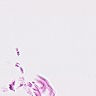
Metastatic tissue present: no